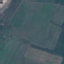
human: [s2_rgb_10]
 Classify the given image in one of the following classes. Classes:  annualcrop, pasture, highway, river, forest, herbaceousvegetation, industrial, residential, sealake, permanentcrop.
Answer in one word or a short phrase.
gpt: Pasture